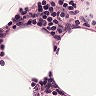
Metastatic tissue present: no